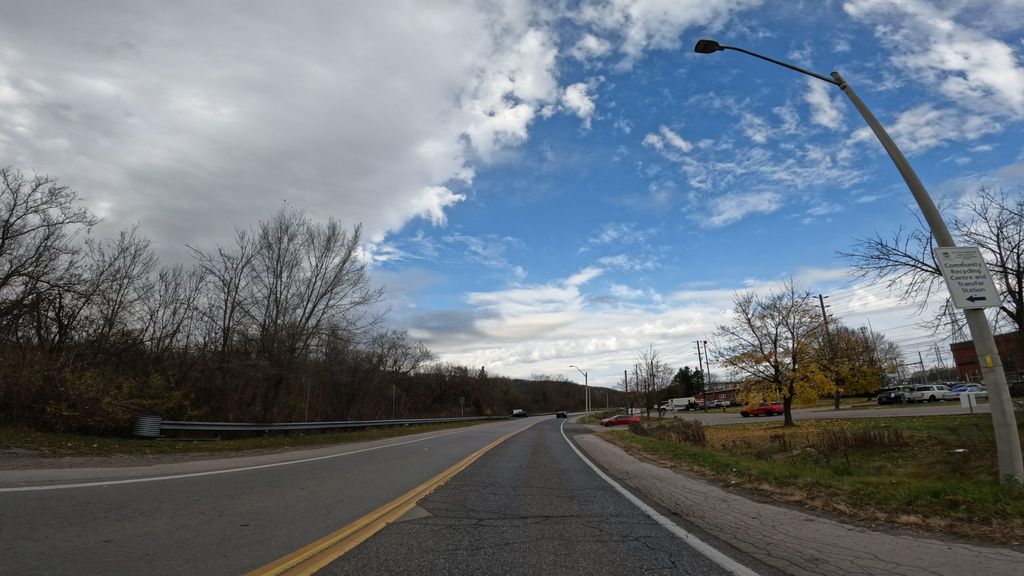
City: hamilton